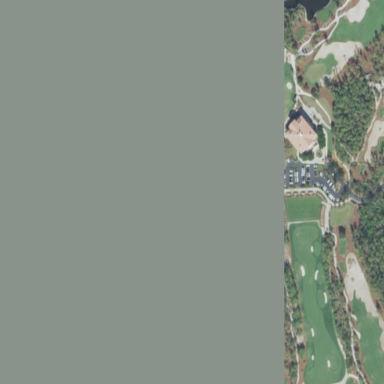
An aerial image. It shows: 18-hole golf course.